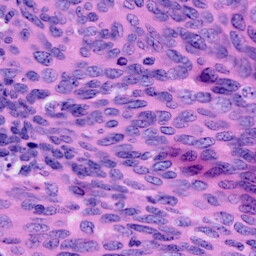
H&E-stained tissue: Cervix